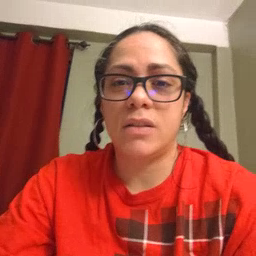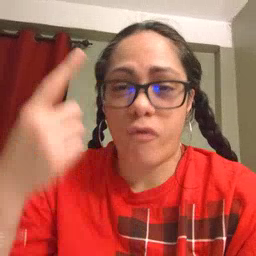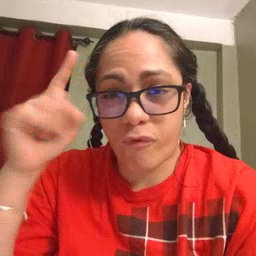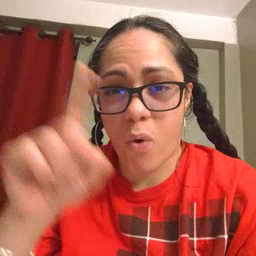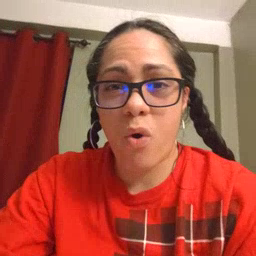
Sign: for